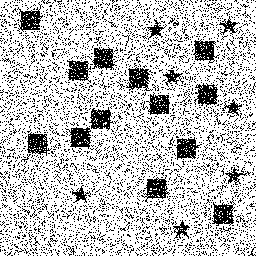
Squares: 13
Triangles: 0
Stars: 7
Total shapes: 20